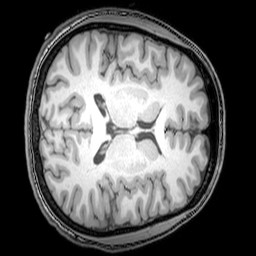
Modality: T1w
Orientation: axial
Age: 22
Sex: male
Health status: healthy
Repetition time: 0.081 s
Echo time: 0.037 s